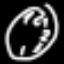
Label: clock